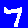
Digit: 7